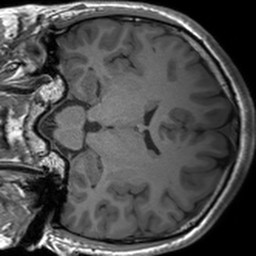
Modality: T1w
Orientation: coronal
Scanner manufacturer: siemens
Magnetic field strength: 3 T
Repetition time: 1.54 s
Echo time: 0.00234 s